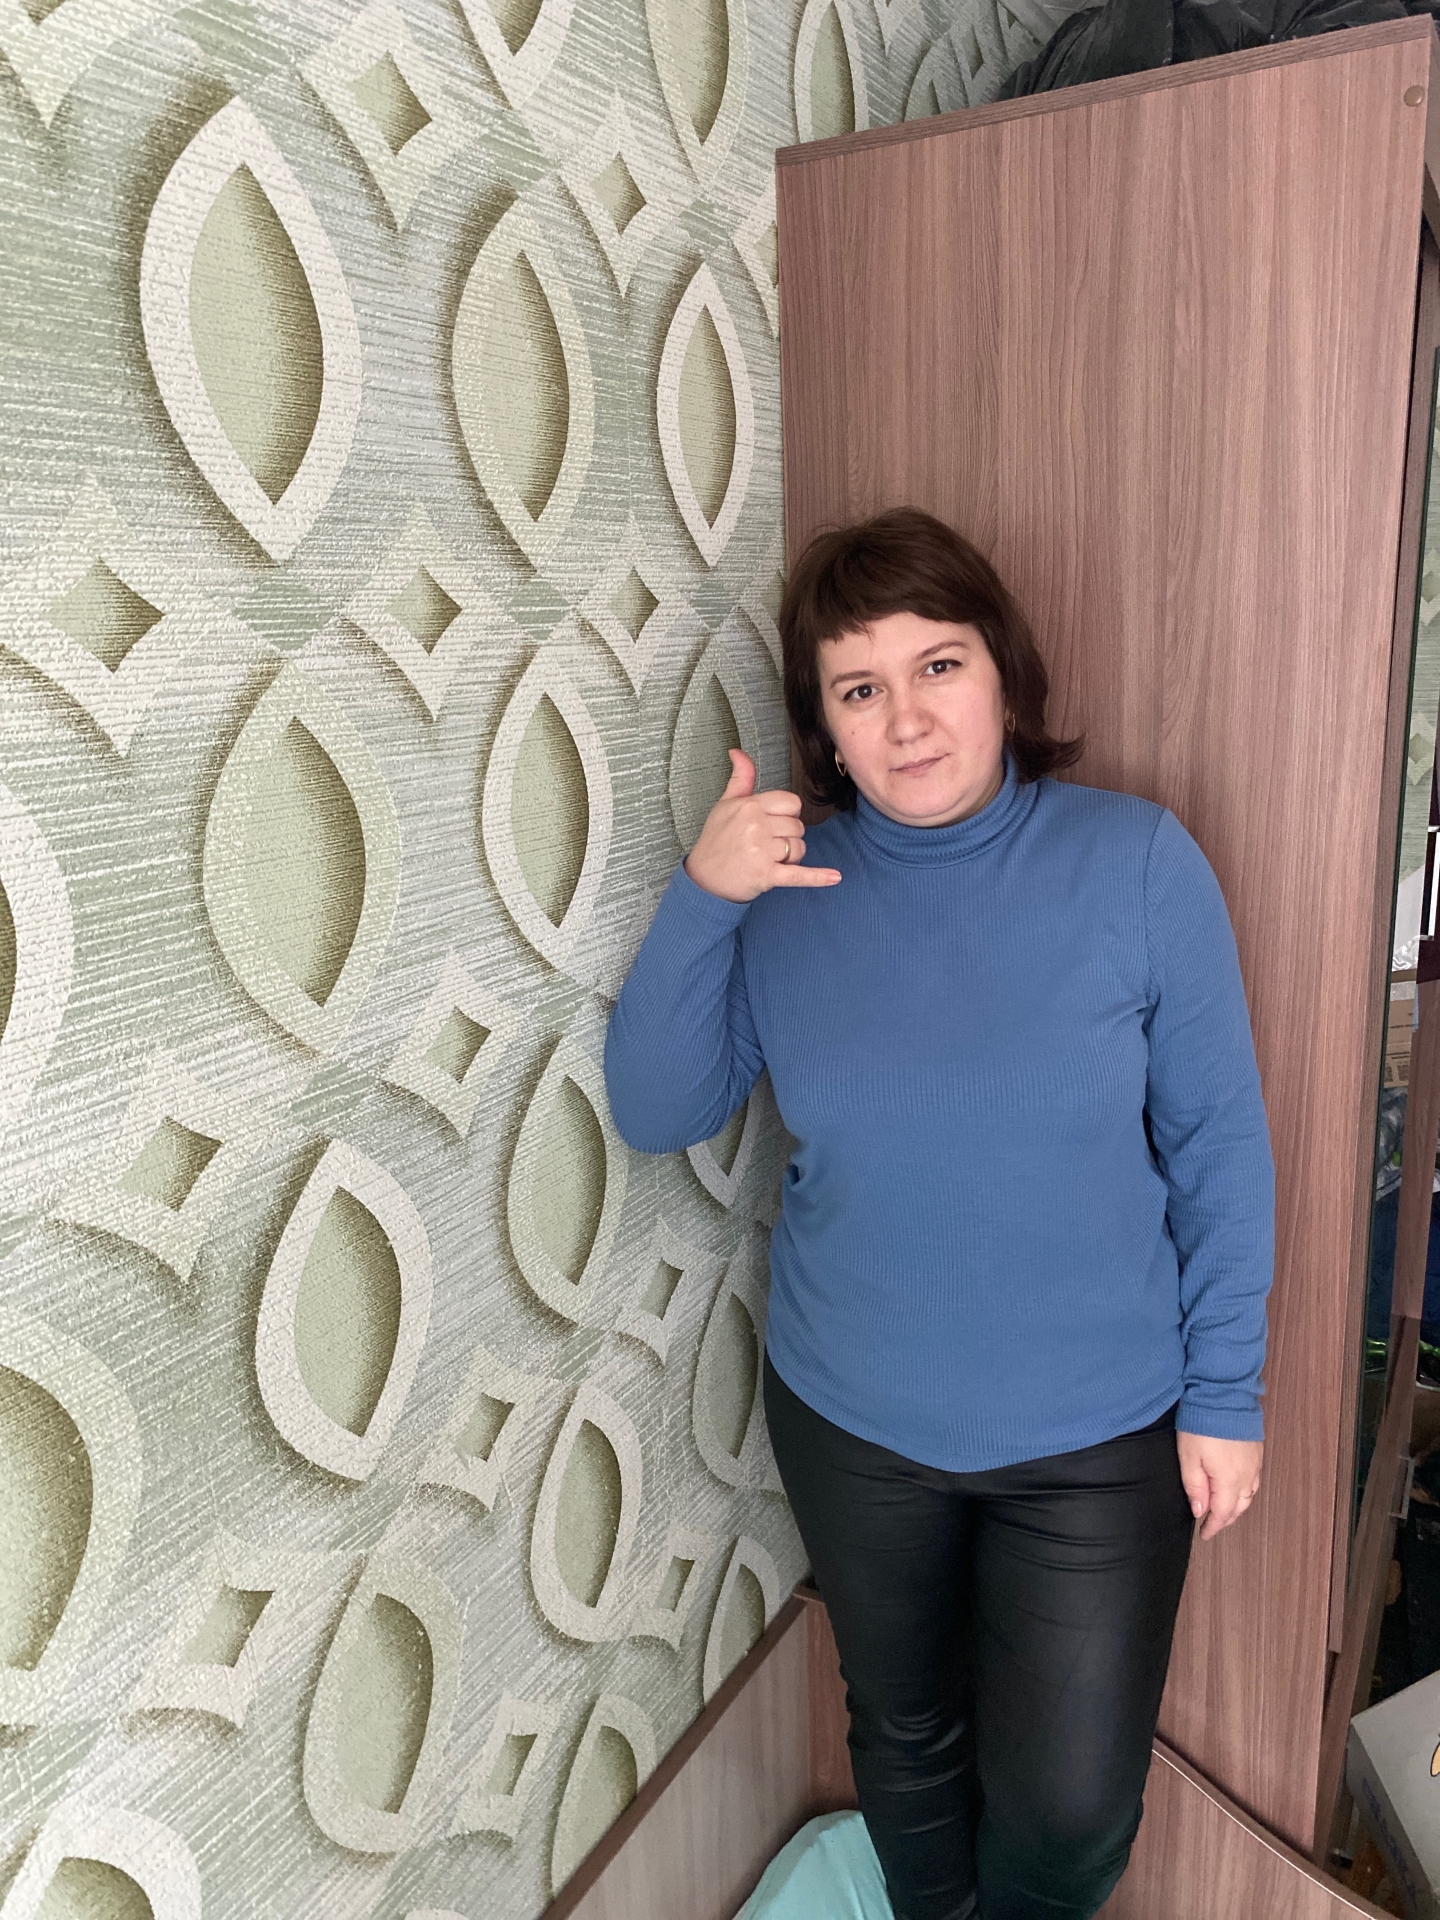
Label: clear